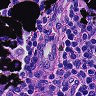
Metastatic tissue present: yes